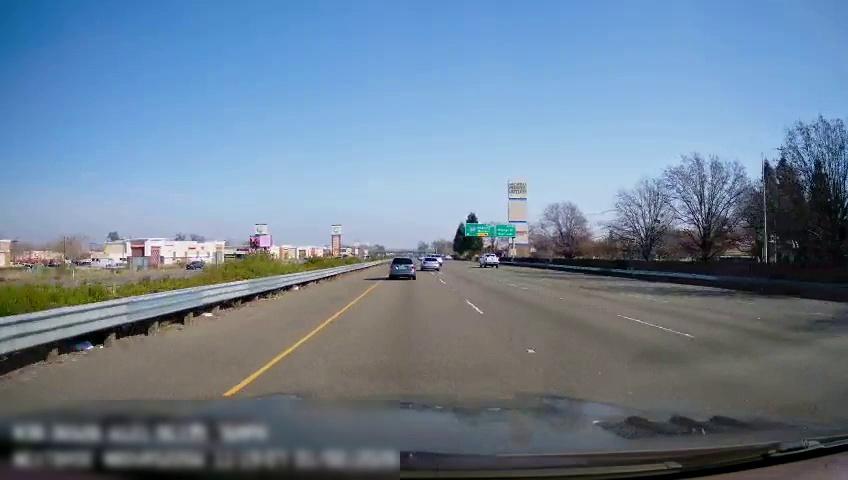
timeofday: Day
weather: Sunny
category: Drivable Space
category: Vehicles | Car
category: Vehicles | Truck
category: Vehicles | SUV
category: Vehicles | Car
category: Vehicles | Truck
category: Lanes | Current Lane
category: Lanes | Current Lane
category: Lanes | Alternate Lane
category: Lanes | Alternate Lane
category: Traffic | Lights
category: Traffic | Lights
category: Traffic | Signs